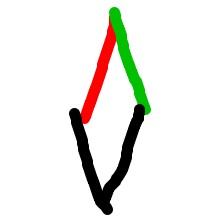
Shape: rhombus